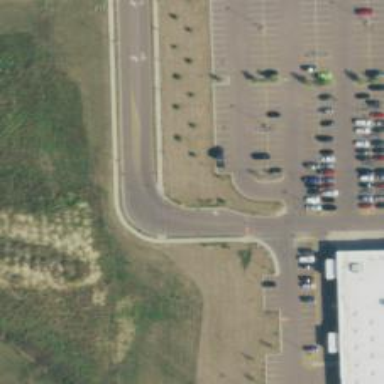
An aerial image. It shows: Kerb barrier.